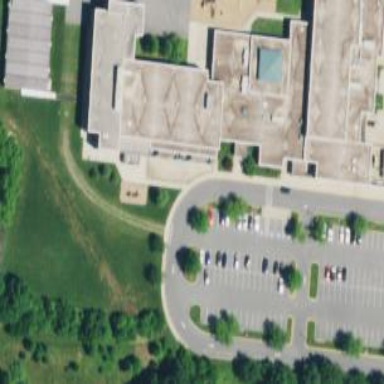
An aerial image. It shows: School.